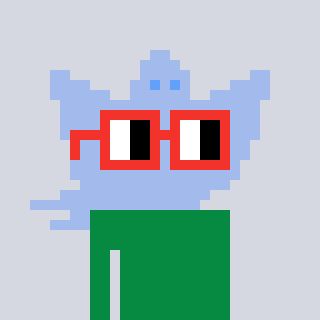
a pixel art character with square red glasses, a ghost-B-shaped head and a green-colored body on a cool background